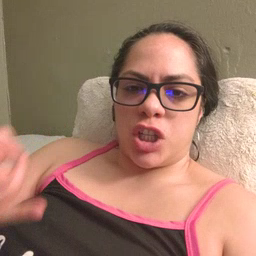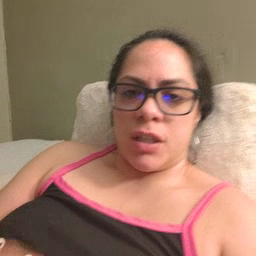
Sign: jeans